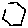
Label: hexagon